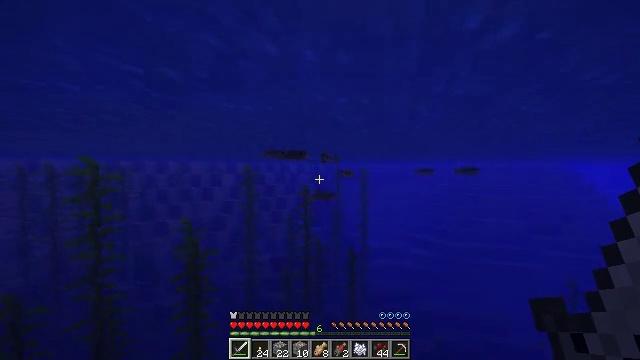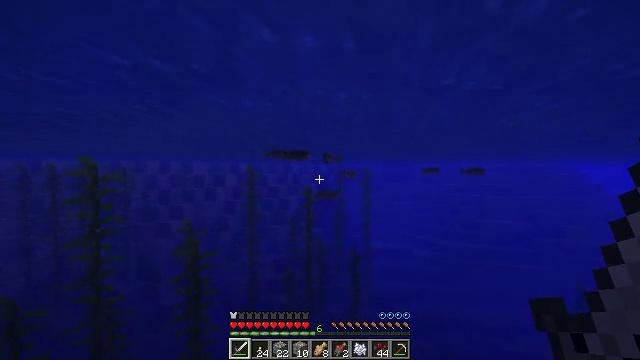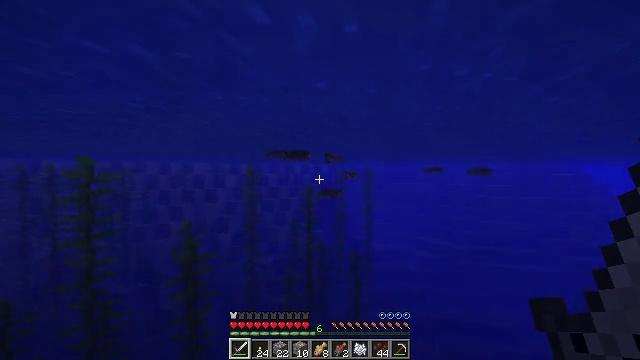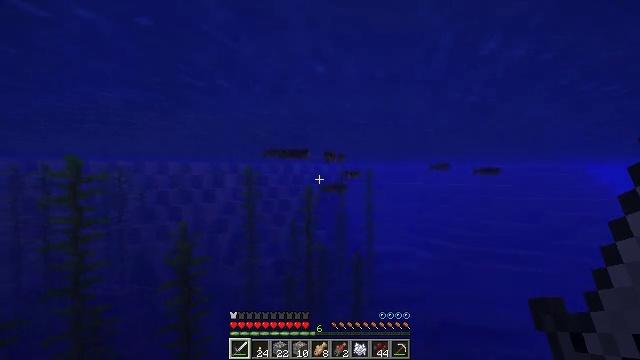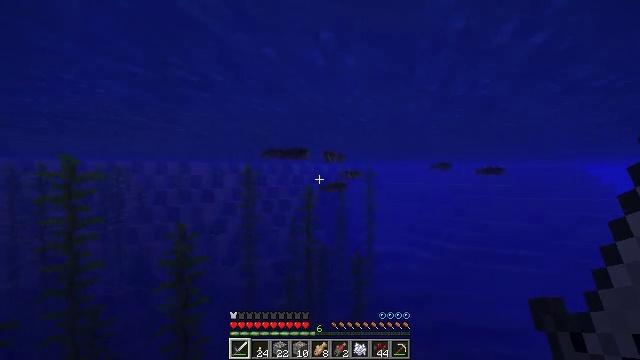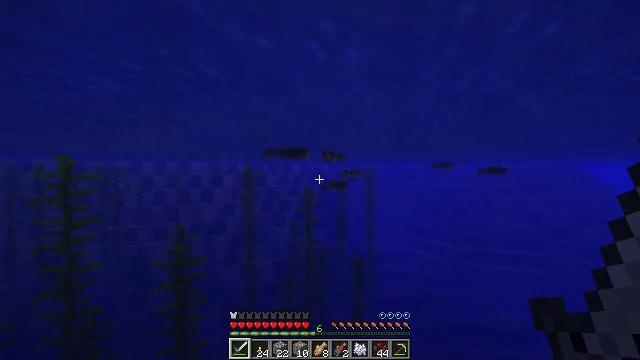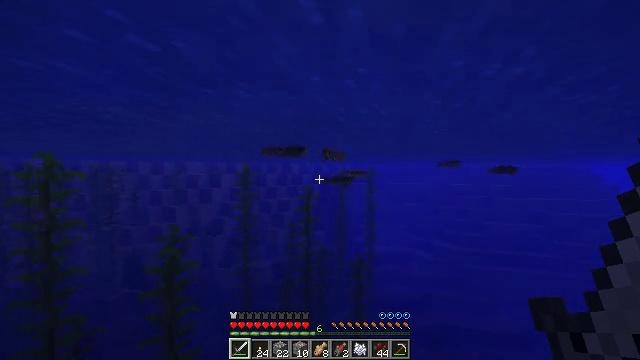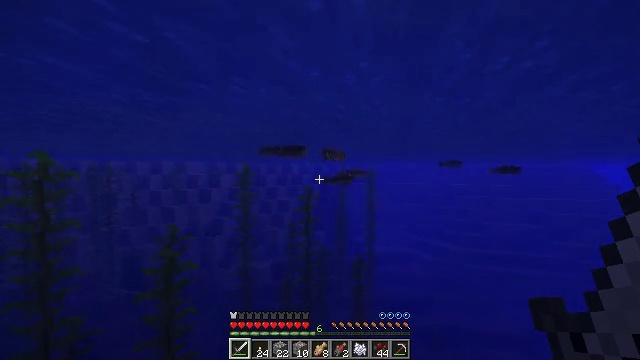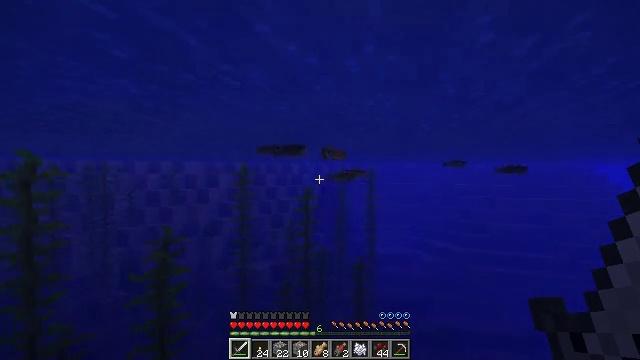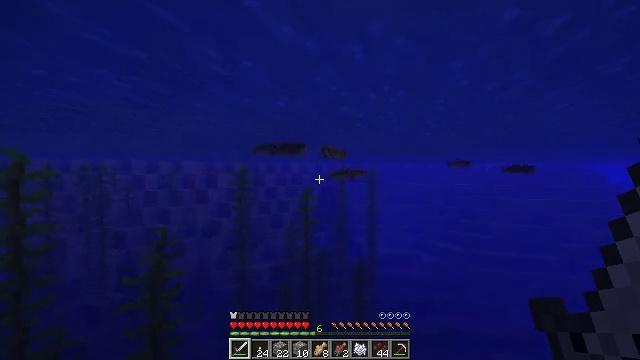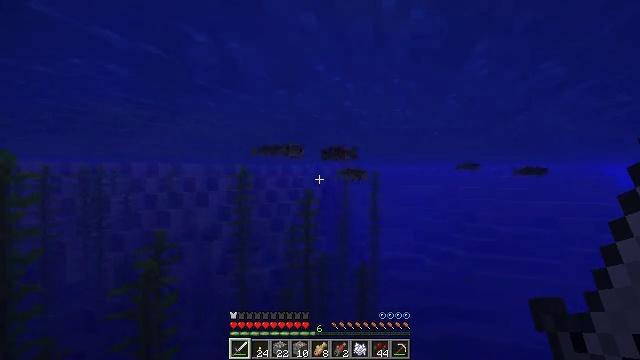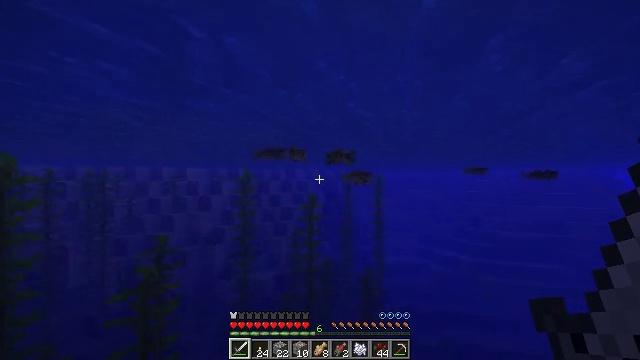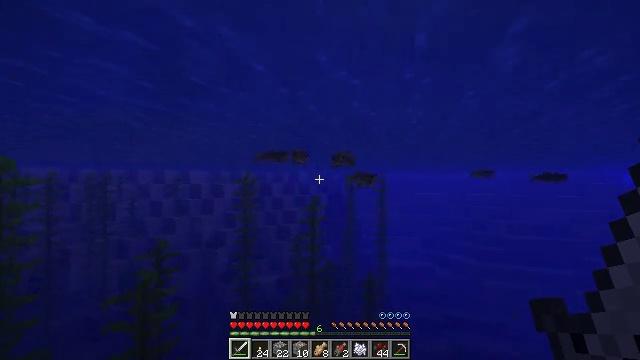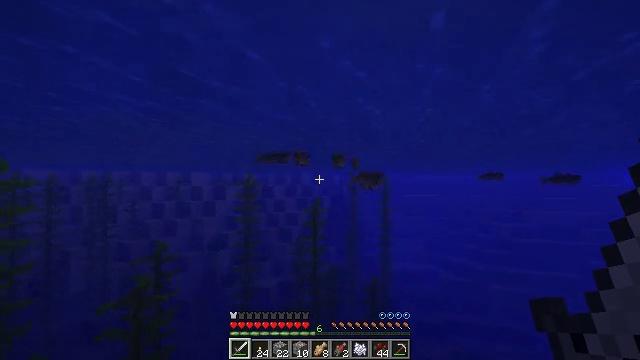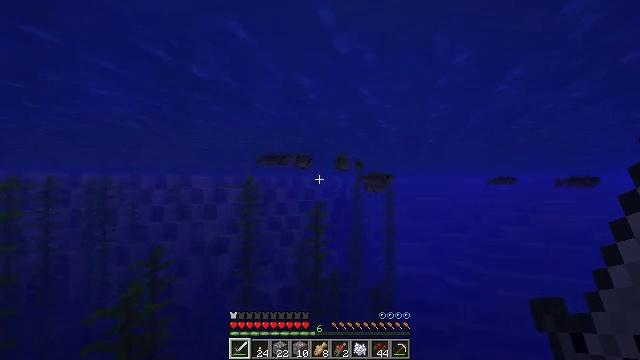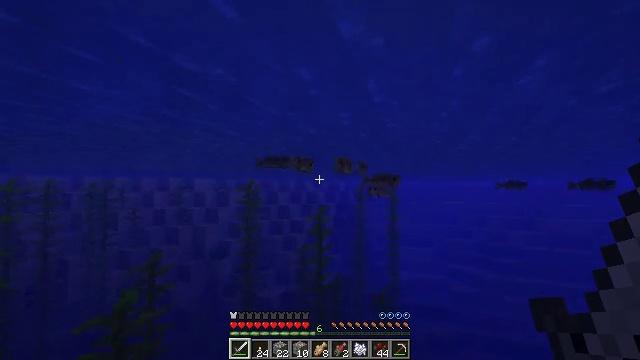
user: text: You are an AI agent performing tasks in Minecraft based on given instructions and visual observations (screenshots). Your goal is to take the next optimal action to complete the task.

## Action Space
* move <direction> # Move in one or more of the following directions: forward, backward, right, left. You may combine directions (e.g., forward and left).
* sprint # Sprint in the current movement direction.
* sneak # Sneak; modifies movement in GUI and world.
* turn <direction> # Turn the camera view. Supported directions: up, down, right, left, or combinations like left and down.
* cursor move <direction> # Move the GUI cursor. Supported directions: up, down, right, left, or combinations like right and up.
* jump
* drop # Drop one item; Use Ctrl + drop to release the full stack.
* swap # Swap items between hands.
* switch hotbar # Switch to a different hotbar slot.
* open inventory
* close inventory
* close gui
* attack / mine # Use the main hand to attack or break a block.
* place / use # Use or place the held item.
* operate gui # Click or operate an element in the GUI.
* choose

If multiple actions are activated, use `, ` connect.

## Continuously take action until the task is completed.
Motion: motion action
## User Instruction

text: Hunt a cod.
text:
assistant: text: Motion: move forward
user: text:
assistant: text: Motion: move forward
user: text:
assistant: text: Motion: move forward
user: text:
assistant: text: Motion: move forward
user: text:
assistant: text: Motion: move forward
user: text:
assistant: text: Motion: move forward
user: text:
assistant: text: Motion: move forward
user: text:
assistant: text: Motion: move forward
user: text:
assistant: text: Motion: move forward
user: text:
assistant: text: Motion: move forward
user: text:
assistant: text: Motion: move forward
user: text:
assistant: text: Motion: move forward
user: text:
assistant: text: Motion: move forward
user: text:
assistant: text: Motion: move forward
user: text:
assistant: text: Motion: move forward
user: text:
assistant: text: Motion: move forward
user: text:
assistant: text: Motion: move forward
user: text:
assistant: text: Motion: move forward
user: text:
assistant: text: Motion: move forward
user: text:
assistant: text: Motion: move forward
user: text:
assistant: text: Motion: move forward
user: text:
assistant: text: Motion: move forward
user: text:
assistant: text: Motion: move forward
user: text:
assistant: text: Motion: move forward
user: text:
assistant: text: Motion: move forward
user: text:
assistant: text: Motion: move forward
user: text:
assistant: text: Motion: move forward
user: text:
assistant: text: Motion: move forward
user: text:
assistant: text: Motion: move forward, turn left and down
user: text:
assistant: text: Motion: move forward, turn left and down